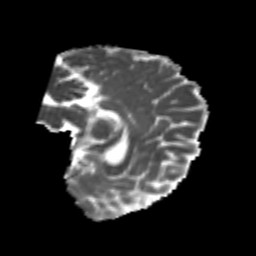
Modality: MD
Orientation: sagittal
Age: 22
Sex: female
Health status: healthy
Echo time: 0.074 s